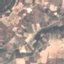
Land use / land cover: PermanentCrop